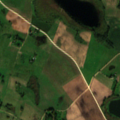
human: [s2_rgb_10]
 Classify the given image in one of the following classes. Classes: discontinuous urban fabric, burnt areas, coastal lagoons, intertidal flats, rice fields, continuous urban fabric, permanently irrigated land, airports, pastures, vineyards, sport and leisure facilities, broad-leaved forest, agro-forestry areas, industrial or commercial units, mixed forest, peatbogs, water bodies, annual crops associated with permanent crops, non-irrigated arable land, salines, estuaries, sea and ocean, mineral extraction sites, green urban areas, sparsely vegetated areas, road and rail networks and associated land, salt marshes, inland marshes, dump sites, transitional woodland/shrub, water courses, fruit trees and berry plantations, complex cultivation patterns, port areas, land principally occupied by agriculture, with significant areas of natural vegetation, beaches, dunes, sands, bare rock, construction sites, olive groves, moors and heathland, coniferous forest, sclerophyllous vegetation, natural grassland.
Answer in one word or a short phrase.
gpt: non-irrigated arable land, complex cultivation patterns, peatbogs